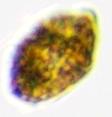
Label: Akashiwo